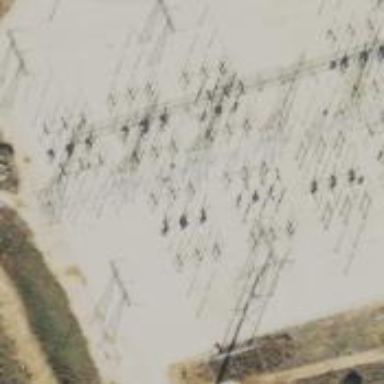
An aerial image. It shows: Switch for power supply.